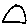
Label: triangle